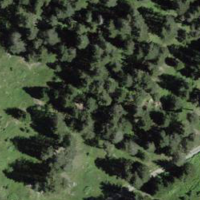
EUNIS habitat code: 43
Species observed at this site:
Cirsium erisithales